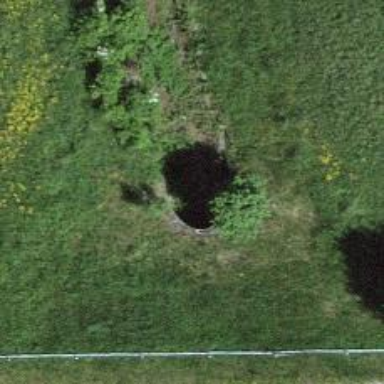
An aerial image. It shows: Culvert tunnel.